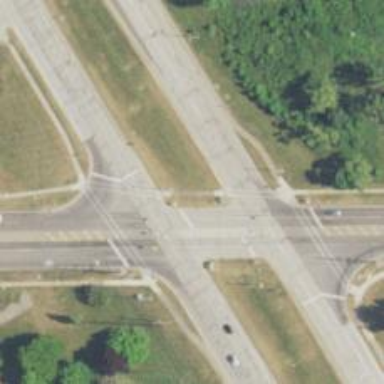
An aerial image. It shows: Asphalt footway on traffic island.